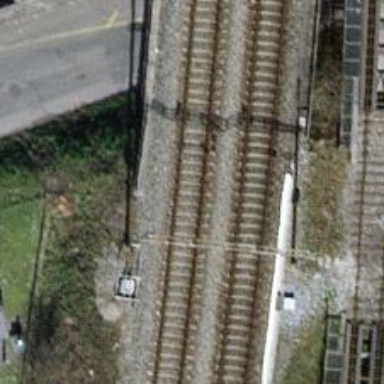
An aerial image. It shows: Single railway track with electrification through contact line.